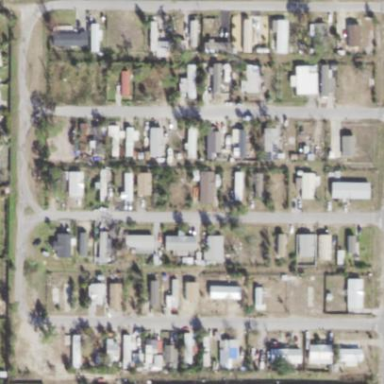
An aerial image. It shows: Residential area designated as trailer park.